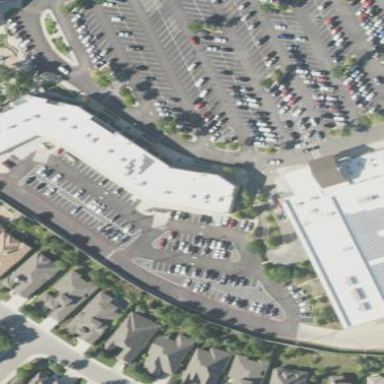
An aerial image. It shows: Retail building.